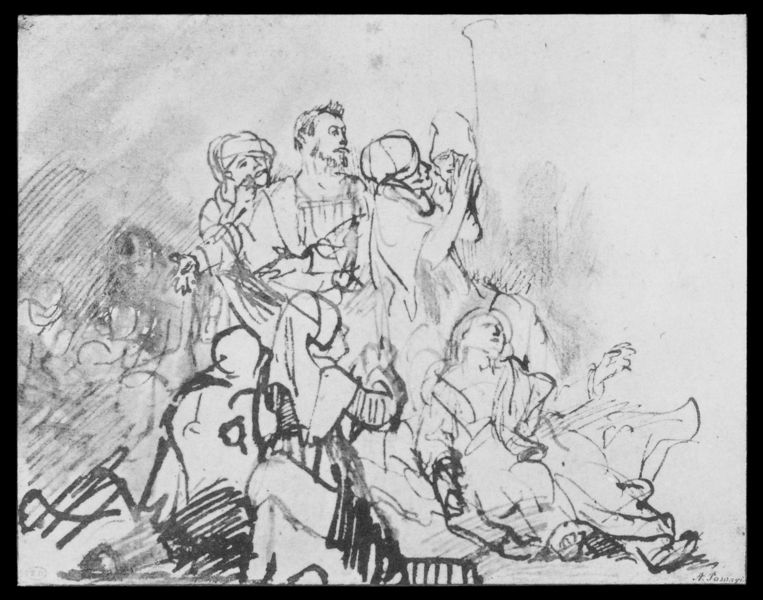
Titel: Studie  für die Gruppe der Kranken (Hundertguldenblatt)
Künstler: Harmensz van Rijn Rembrandt
Institution: Berlin, Kupferstichkabinett
Schlagwörter: mann, frauen, zeichnung, menge, schwarzweiss, schraffiert, entwurf, beterin